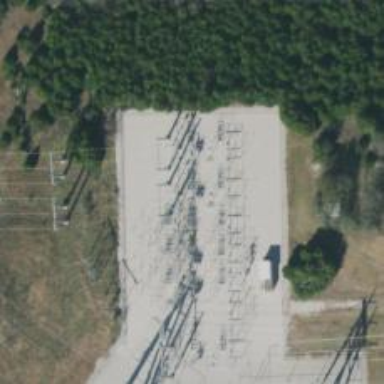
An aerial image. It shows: Switch for power supply.